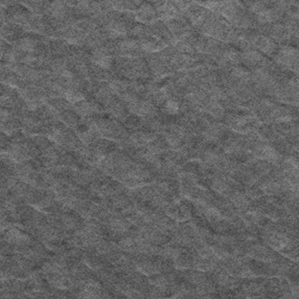
Label: frost